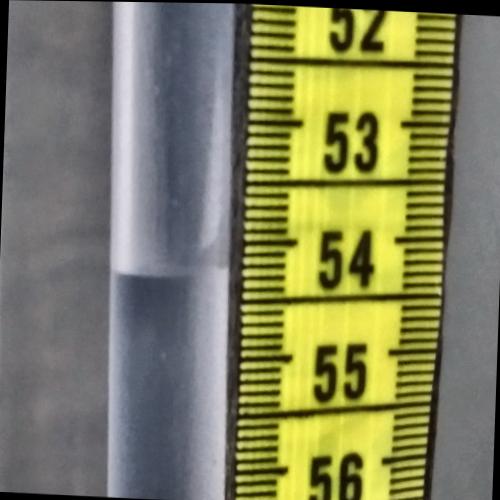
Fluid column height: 54.3 cm